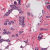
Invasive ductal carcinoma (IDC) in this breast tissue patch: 1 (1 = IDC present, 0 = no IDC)